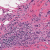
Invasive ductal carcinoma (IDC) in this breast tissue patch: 0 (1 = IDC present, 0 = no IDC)